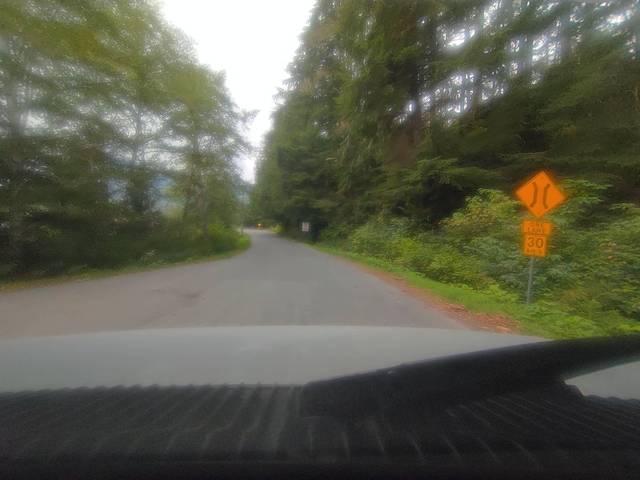
Region: Canada
Coordinates: 48.558, -124.399